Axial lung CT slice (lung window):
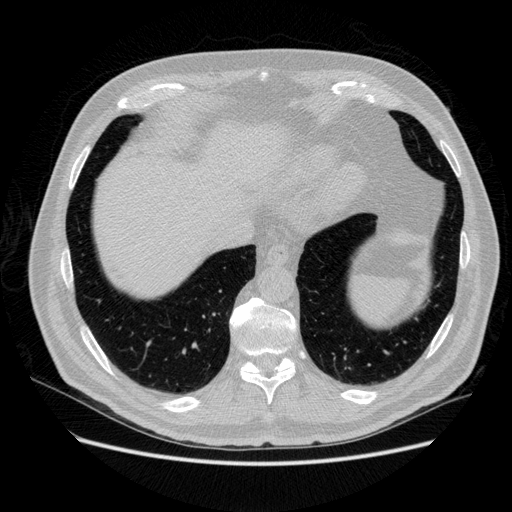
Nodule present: no